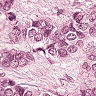
Metastatic tissue present: yes